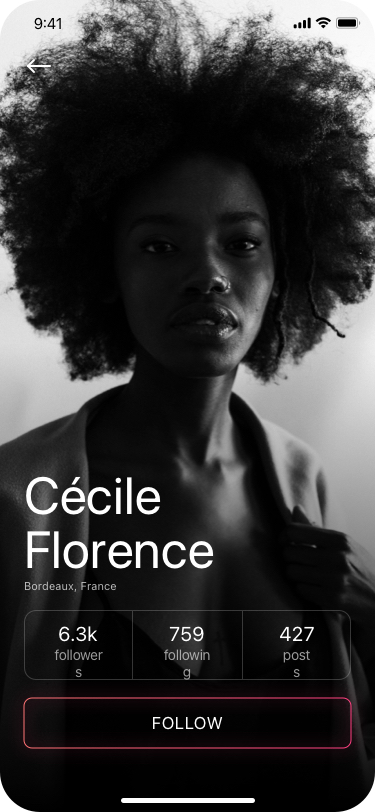
Text in this UI design:
following
759
posts
427
followers
6.3k
Cécile Florence
Bordeaux, France